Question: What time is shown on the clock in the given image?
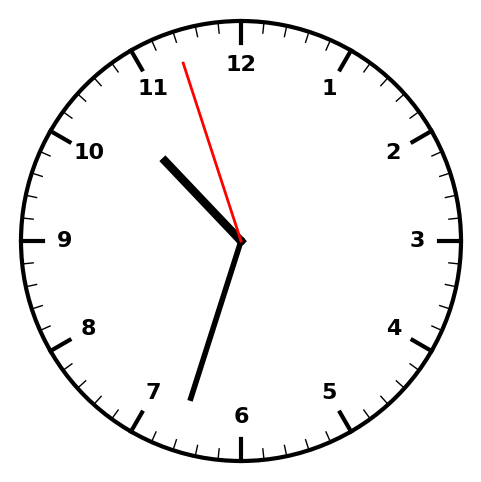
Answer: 10:32:57